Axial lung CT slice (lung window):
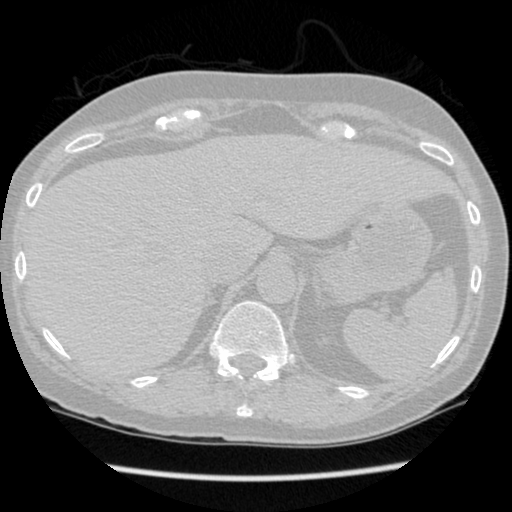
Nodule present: no